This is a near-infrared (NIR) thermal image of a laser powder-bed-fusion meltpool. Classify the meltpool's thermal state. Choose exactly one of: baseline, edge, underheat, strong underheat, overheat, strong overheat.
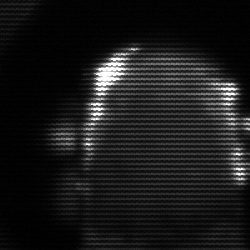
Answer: baseline